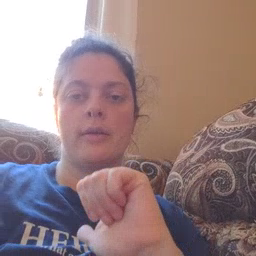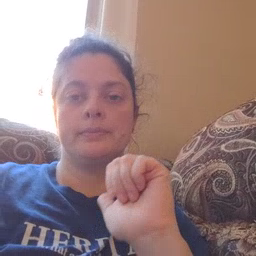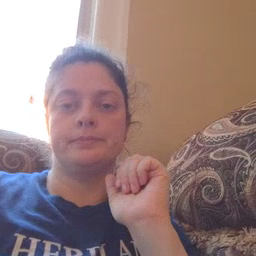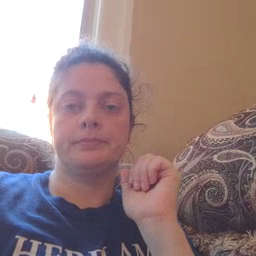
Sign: jacket